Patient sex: M
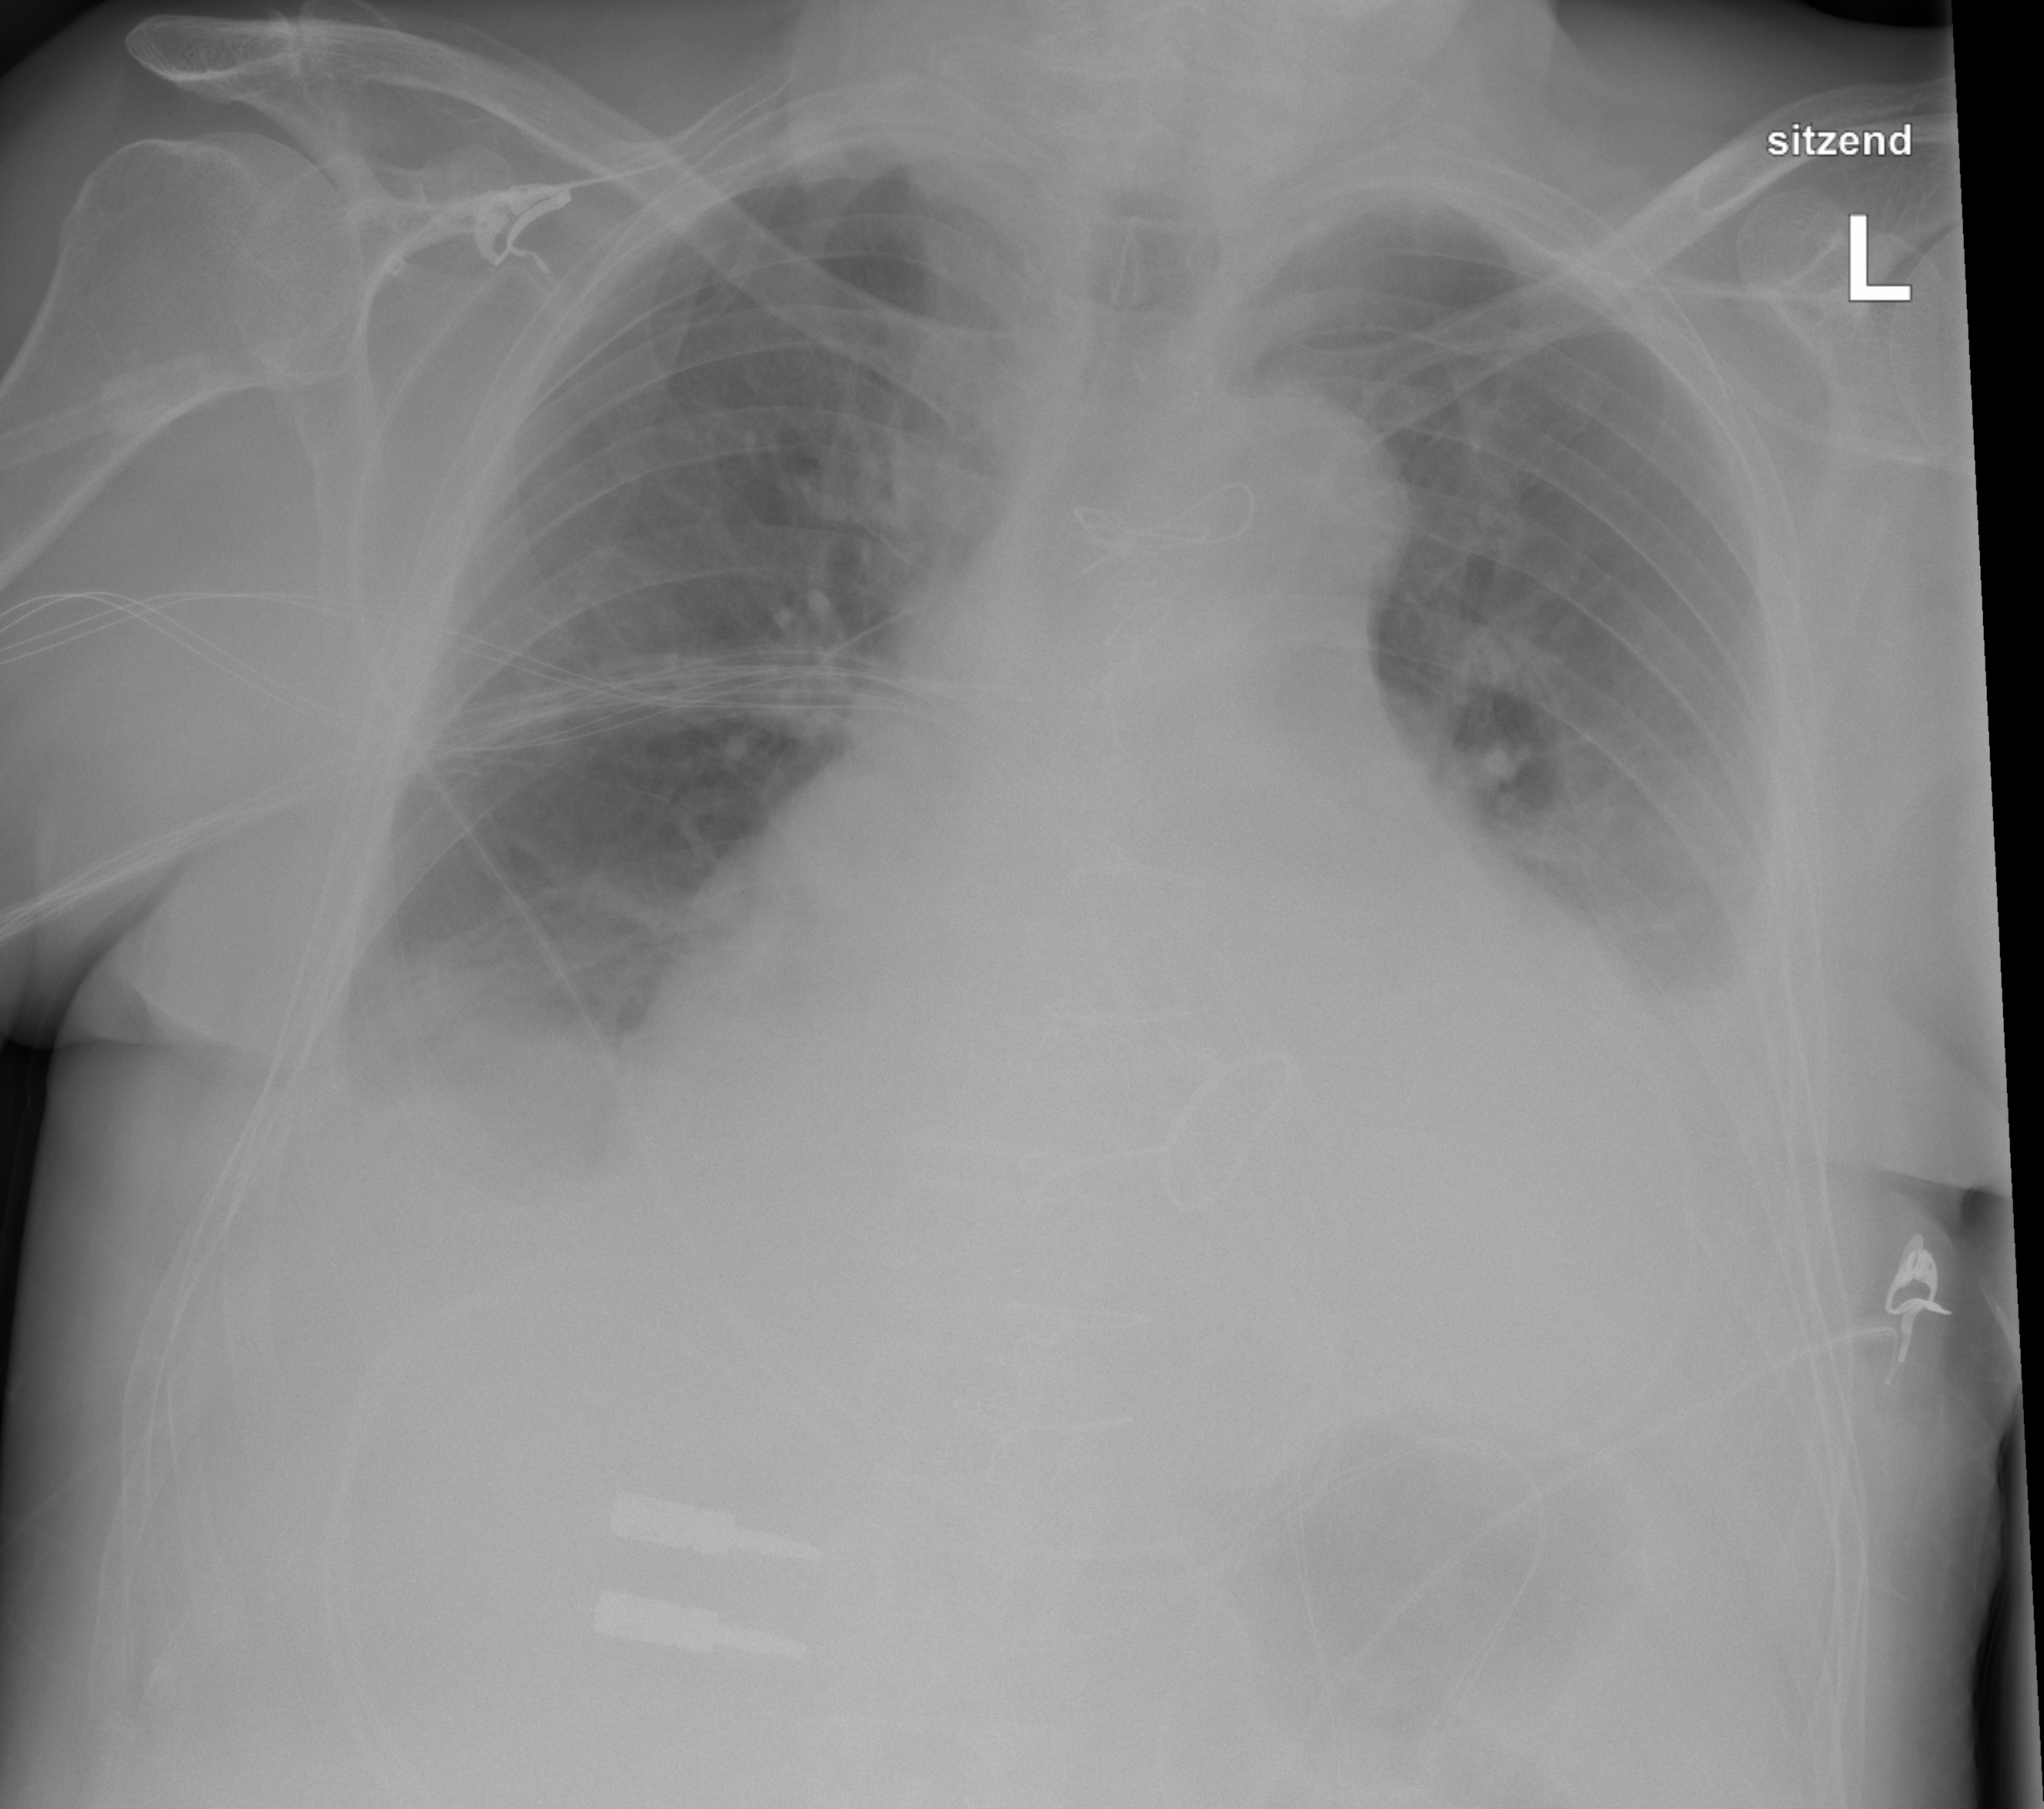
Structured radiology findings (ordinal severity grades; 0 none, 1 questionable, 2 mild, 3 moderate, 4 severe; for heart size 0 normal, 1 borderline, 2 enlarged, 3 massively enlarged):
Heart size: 3
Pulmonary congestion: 2
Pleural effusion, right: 3
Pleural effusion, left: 3
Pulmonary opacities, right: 0
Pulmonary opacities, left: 2
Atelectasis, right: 2
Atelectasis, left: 2